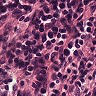
Metastatic tissue present: no